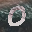
Label: 0